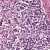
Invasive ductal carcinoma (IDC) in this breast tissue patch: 1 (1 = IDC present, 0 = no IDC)